二年级 · 算术
从 $1 \sim 9$ 中选合适的数字填入下面的 $\square$ 中（每个算式中的数字不能重复）

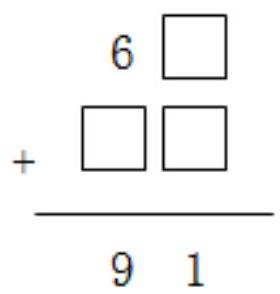
答案: $+\frac{\sqrt{2}}{91}+\frac{\sqrt{8} \sqrt{7}}{91}+\frac{+2 \sqrt{3}}{91}+\frac{+\boxed{4}}{91}$

【解析】略